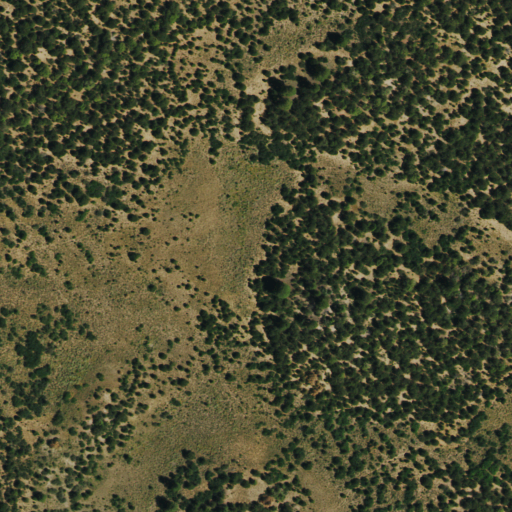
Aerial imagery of ridge(s) in Colorado named Kelso Point containing evergreen forest, shrub, and deciduous forest